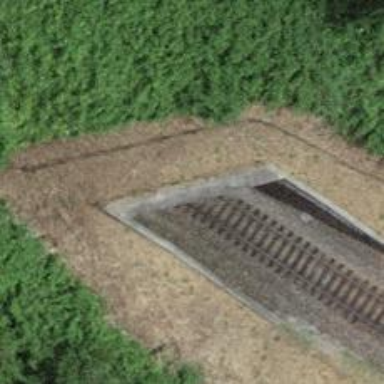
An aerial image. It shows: Single railway track with electrified contact line.